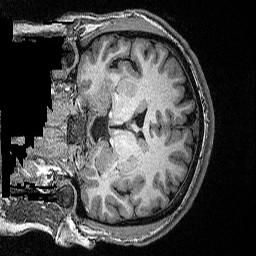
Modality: T1w
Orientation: coronal
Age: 32
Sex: male
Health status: ill
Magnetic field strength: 3 T
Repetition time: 2.53 s
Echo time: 0.00331 s